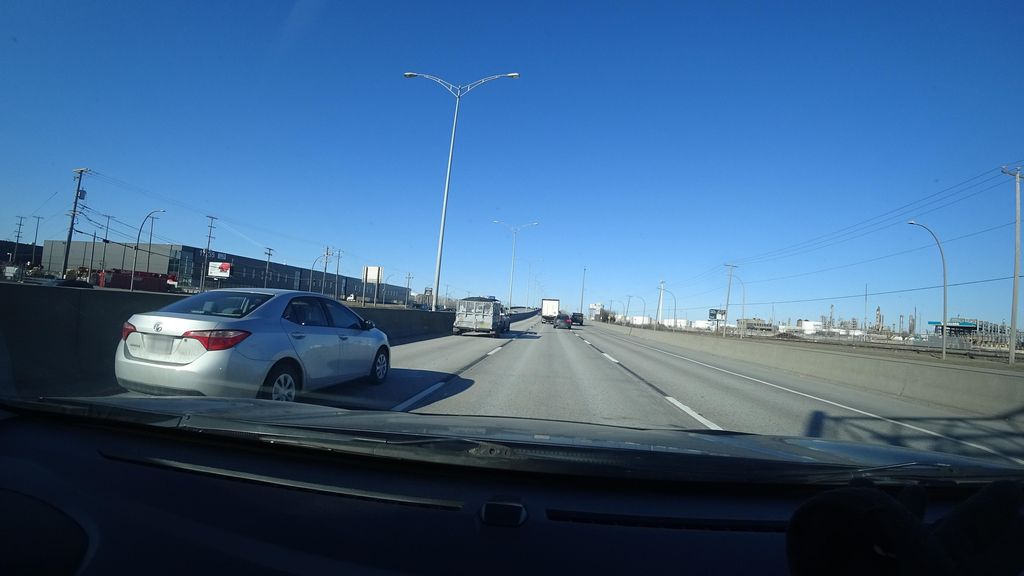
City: montreal